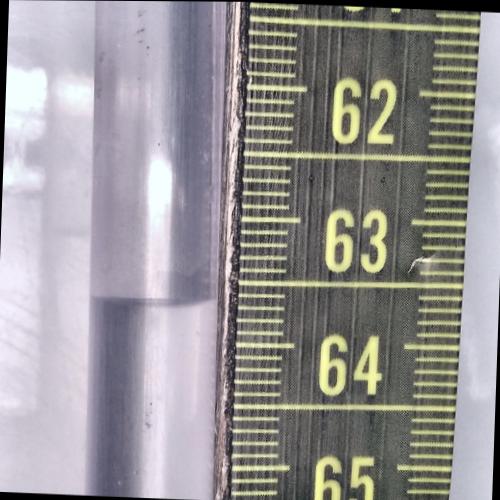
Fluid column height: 63.6 cm